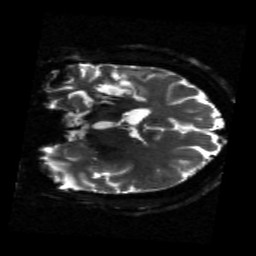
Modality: sbref
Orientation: coronal
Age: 42
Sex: male
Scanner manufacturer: siemens
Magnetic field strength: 3 T
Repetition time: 5.25 s
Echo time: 0.08 s